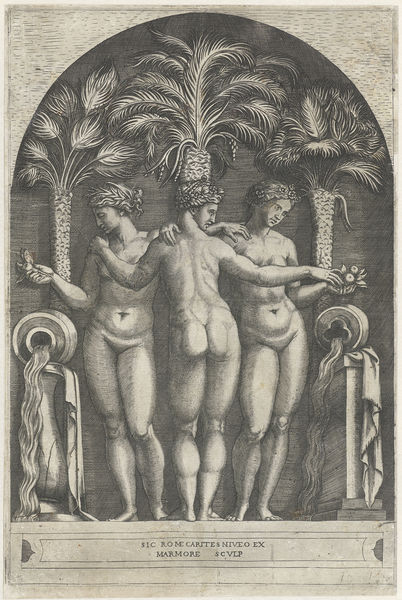
Titel: Drie gratiën staand in nis voor drie palmbomen en geflankeerd door kruiken waar water uit stroomt.
Künstler: Marcantonio Raimondi
Standort: Amsterdam
Institution: Rijksmuseum
Schlagwörter: mann, nackt, wasser, bäume, frauen, frau, füllhorn, früchte, skulptur, holzschnitt, schrift, ernte, muse, harmonie, stich, musen, palmen, kupferstich, lebensalter